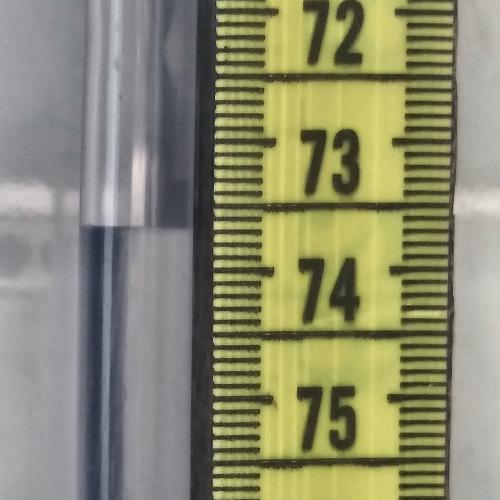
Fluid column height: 73.7 cm